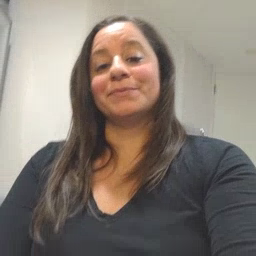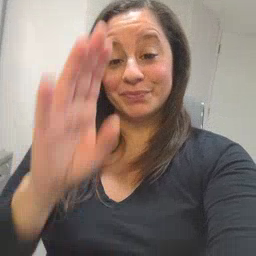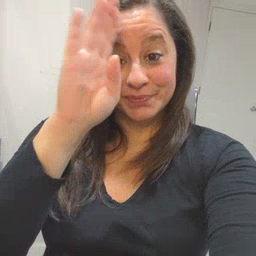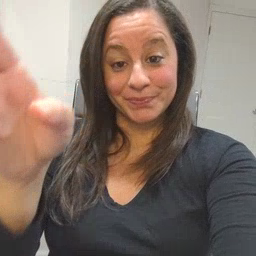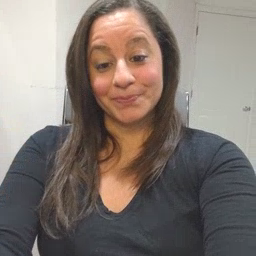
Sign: hello